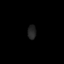
Tissue: skin
Cell type: Epithelial cells
Senescence score: 0.6826
Nuclear area (px): 115
Mean DAPI intensity: 35.8